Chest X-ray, AP view. Patient: 58 years old, sex F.
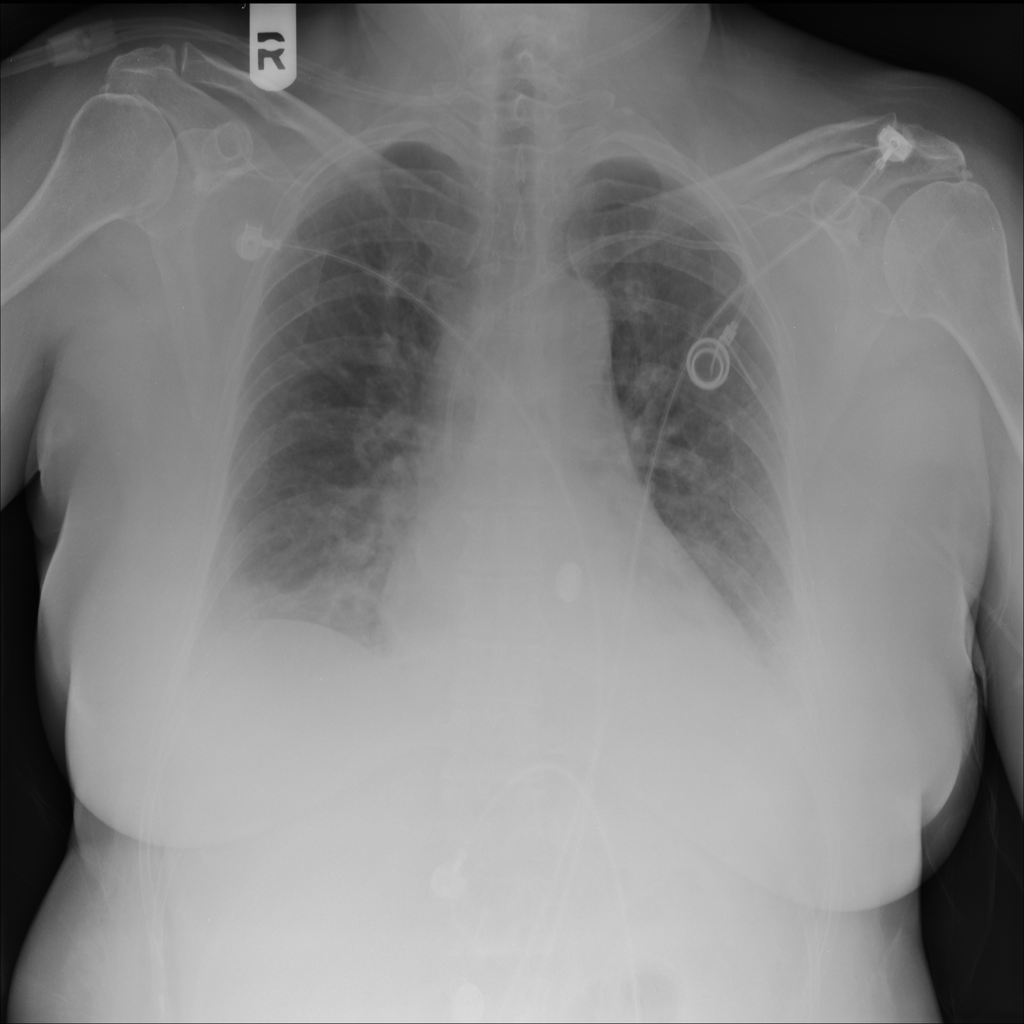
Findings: No Finding